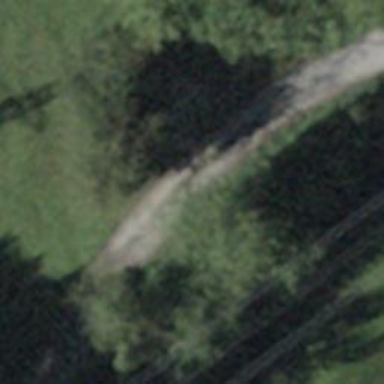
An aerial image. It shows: Designated golf cartpath with fine gravel surface. It is service road with grade2 tracktype.